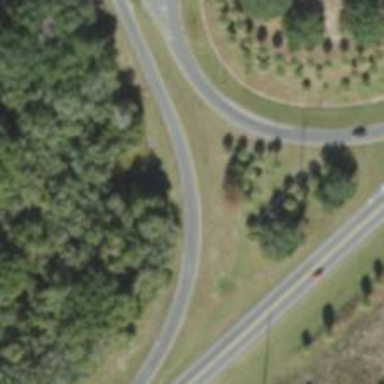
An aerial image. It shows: Trunk link highway.